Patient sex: F
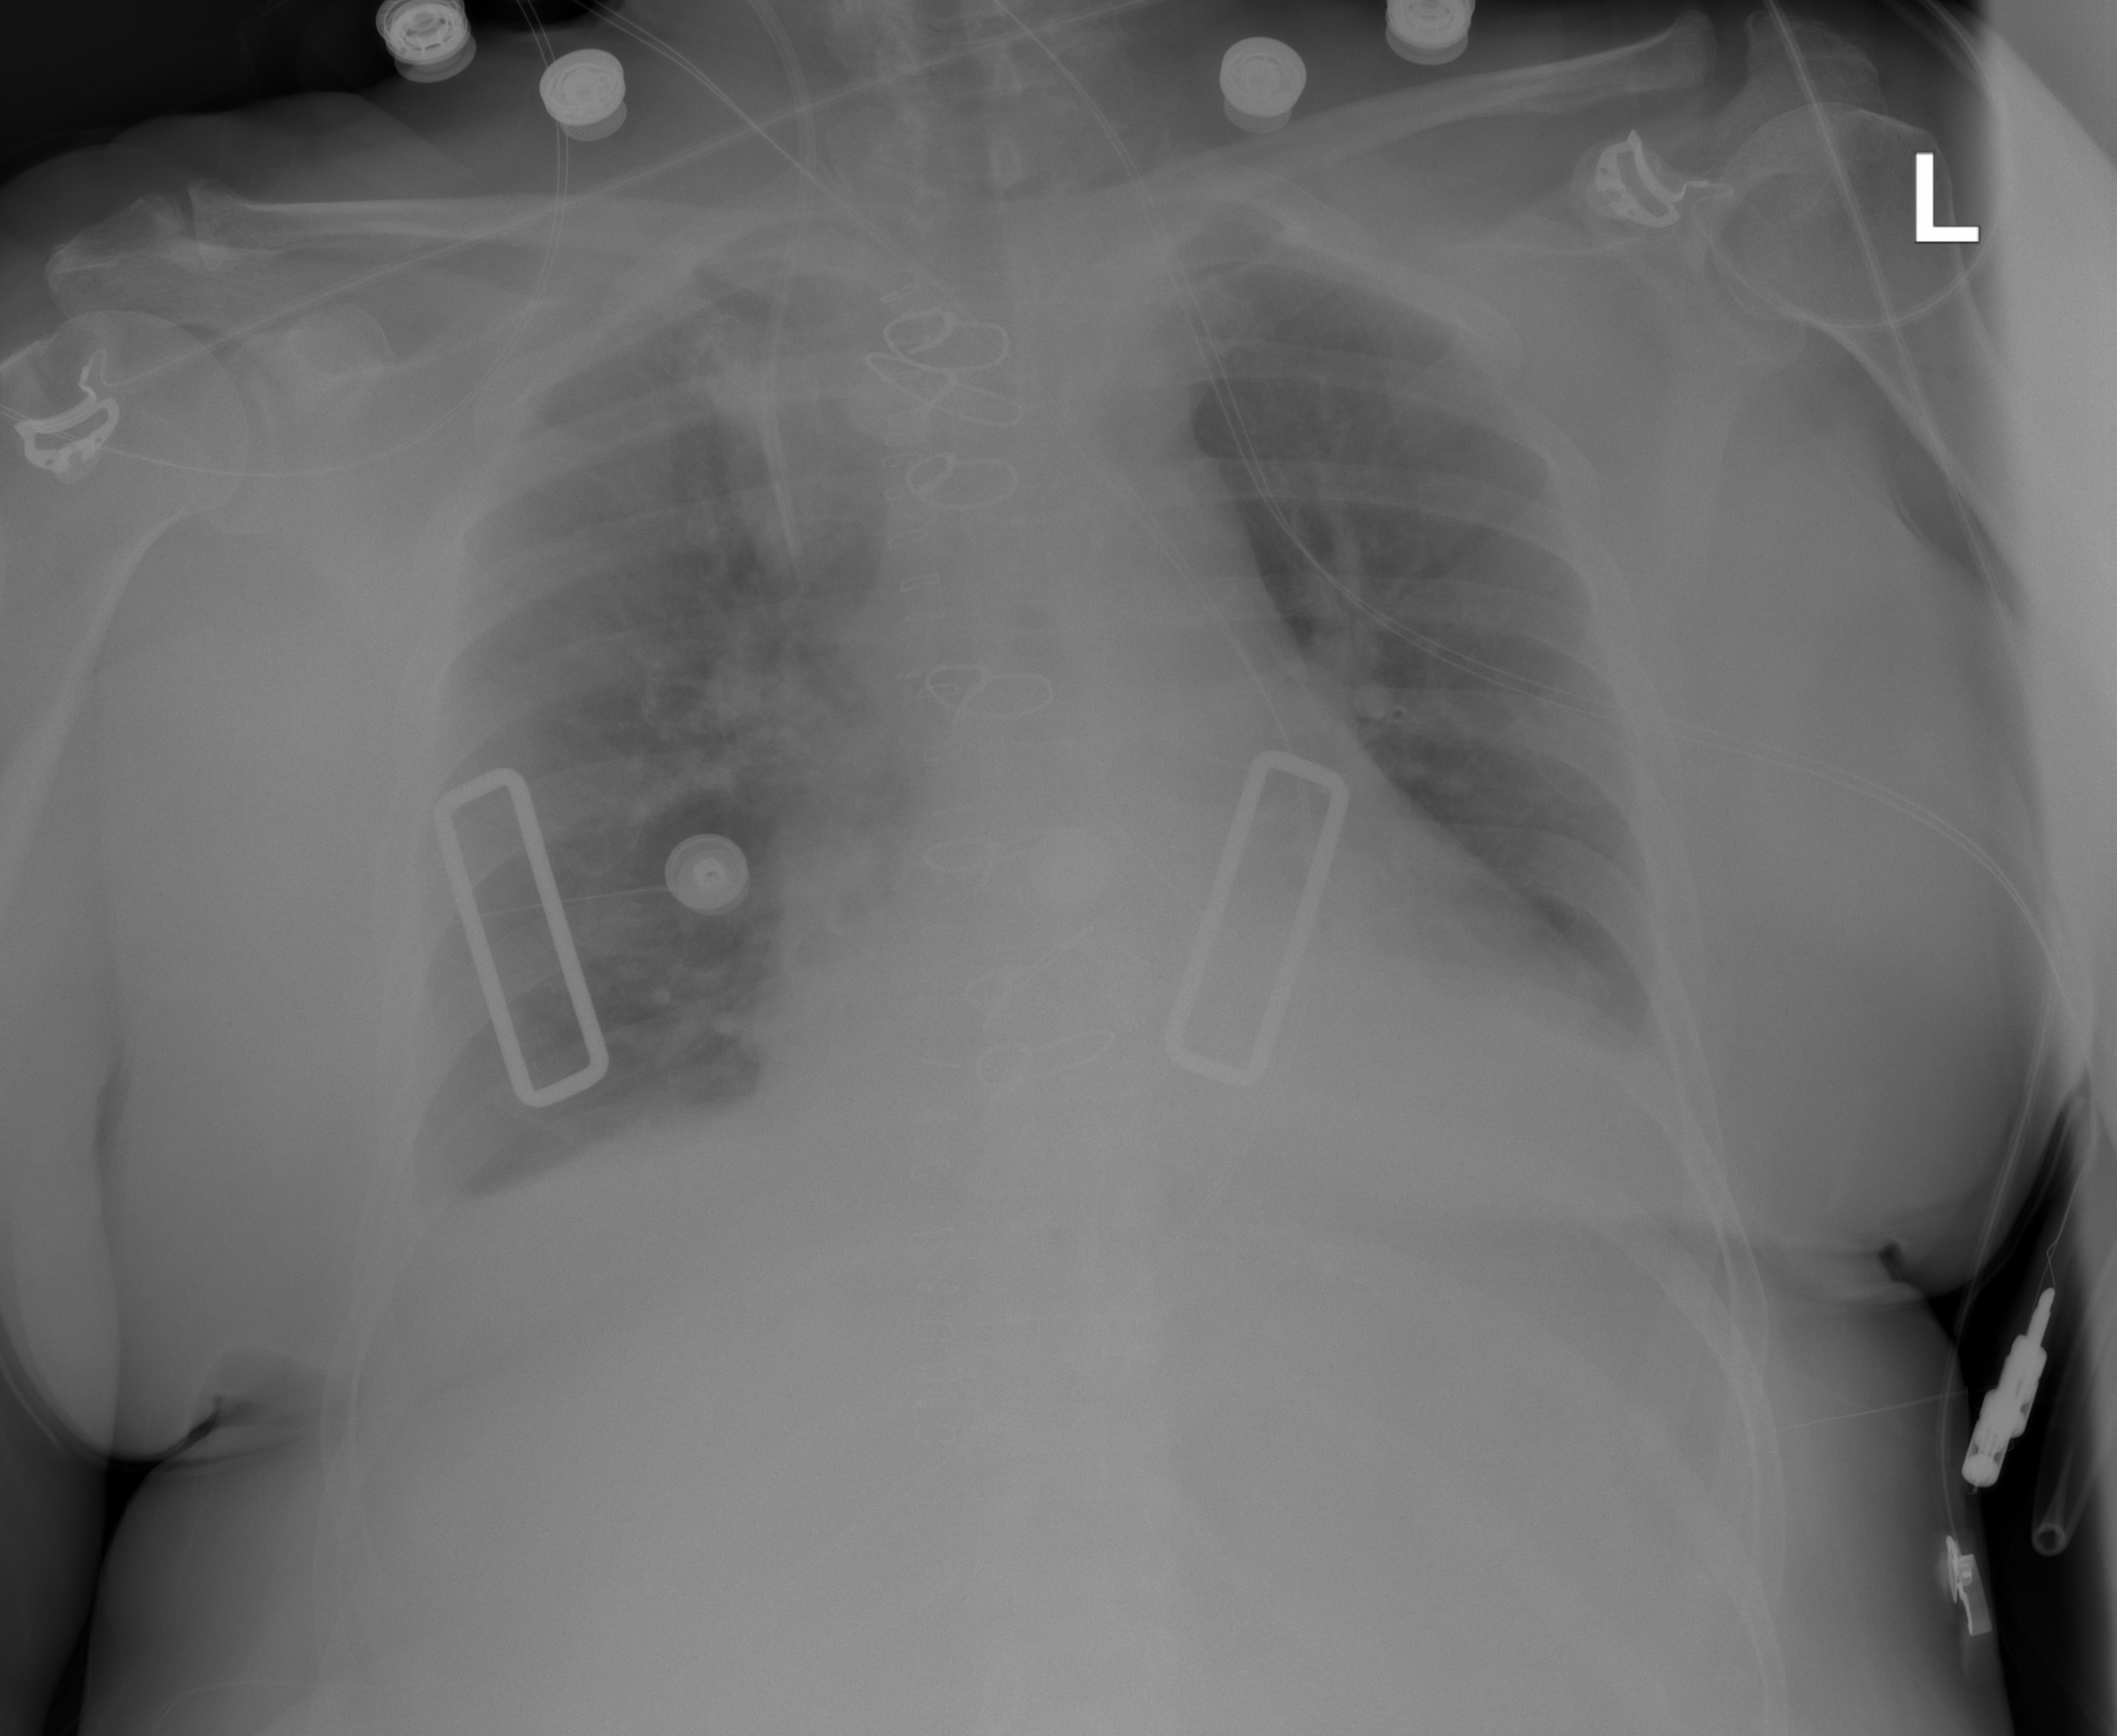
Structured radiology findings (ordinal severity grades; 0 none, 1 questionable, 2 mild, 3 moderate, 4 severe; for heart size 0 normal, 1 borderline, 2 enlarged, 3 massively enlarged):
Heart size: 0
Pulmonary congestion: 2
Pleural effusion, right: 2
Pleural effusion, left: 2
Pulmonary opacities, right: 0
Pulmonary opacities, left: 0
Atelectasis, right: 0
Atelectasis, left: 0